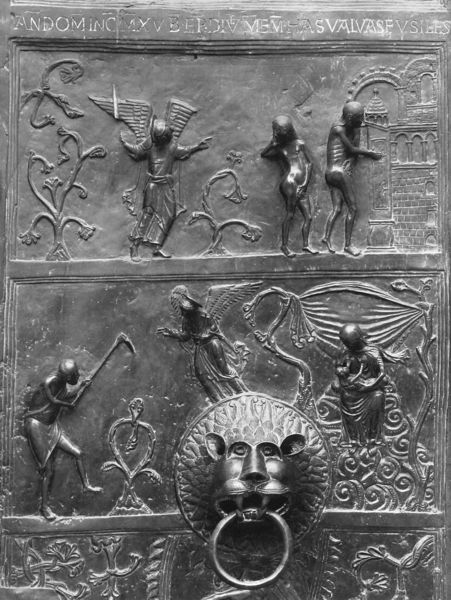
Titel: Bernwardstür im Westportal des Hildesheimer Doms
Standort: Hildesheim, Dom (EU - D - Nds)
Schlagwörter: kopf, tür, architektur, pflanze, engel, relief, bronze, ring, paradies, löwenkopf, ranke, pforte, mittelalter, vertreibung, sense, michael, türklopfer, harke, hildesheim, bronzetür